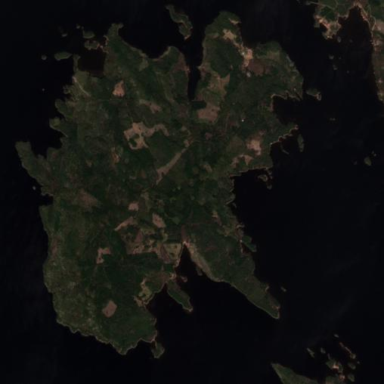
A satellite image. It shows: Island.